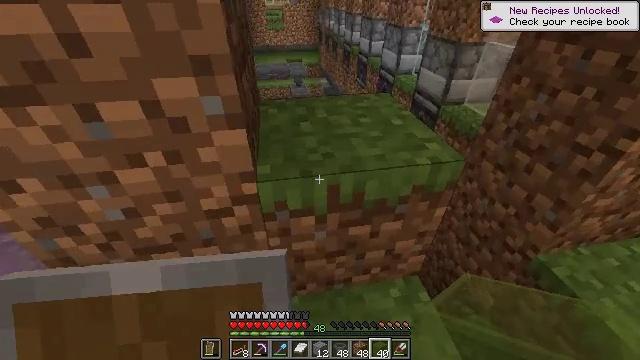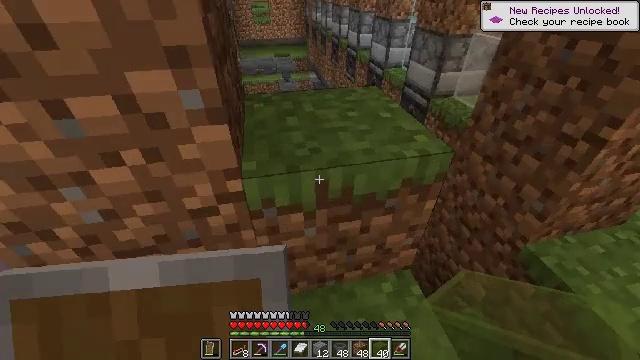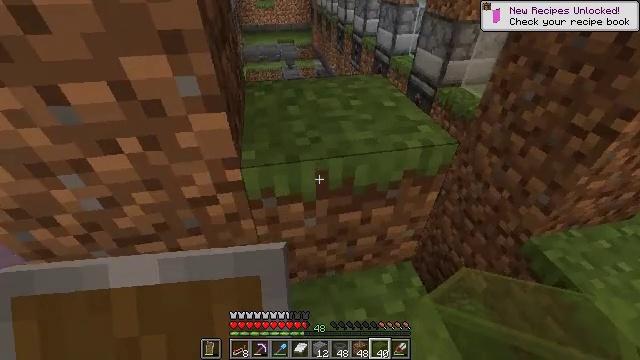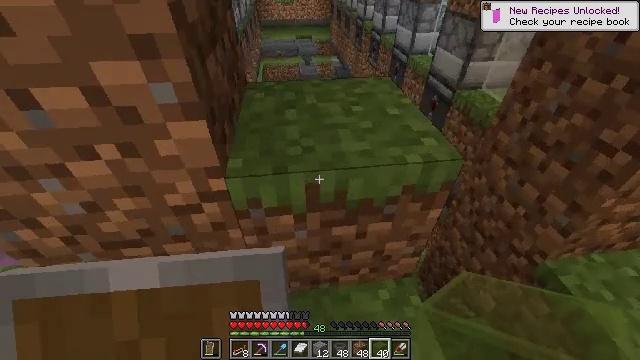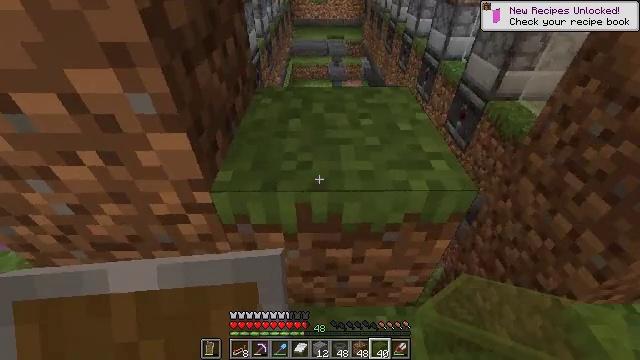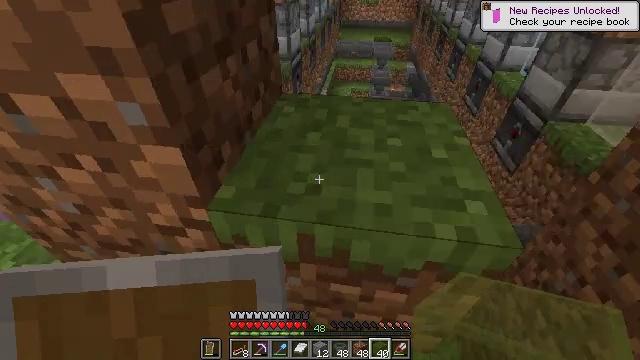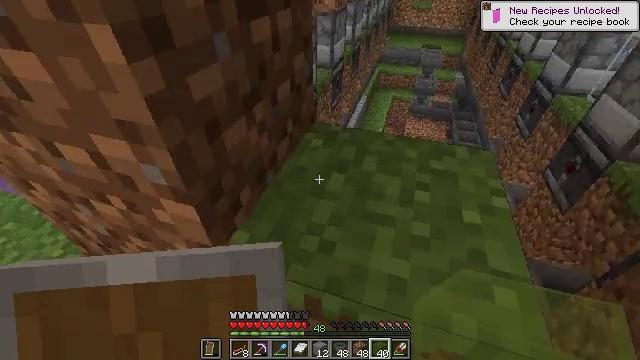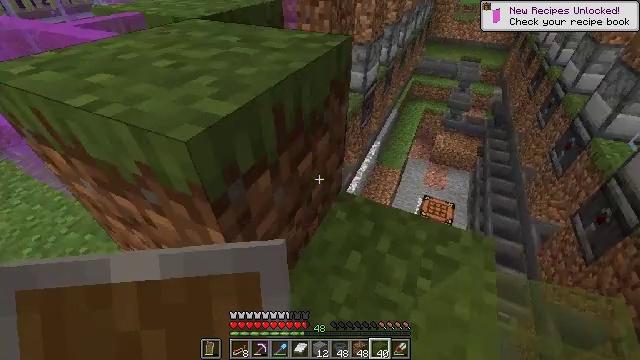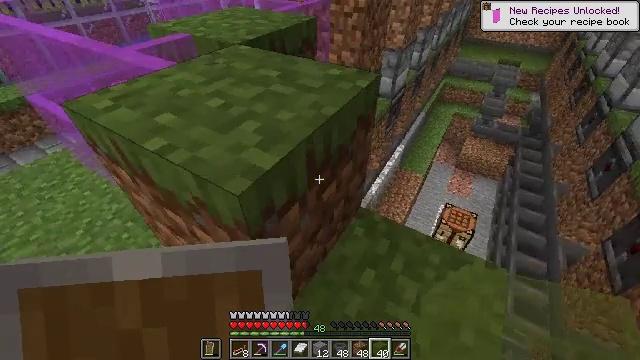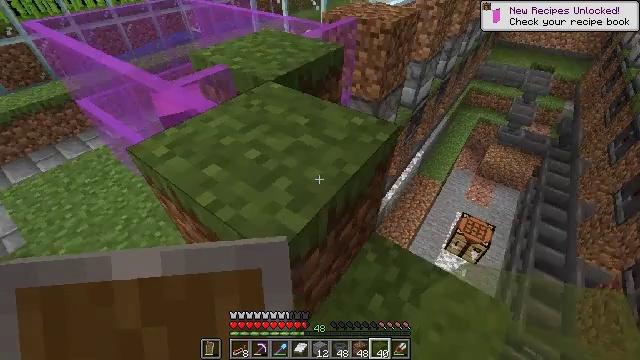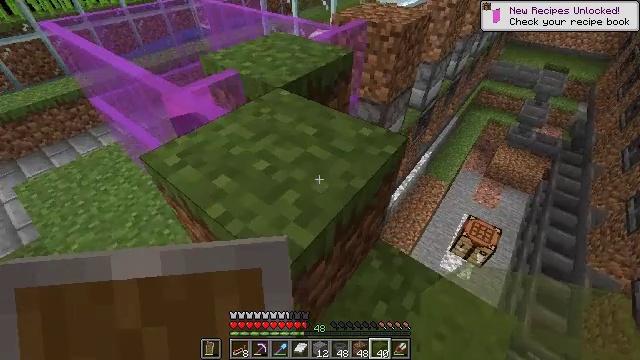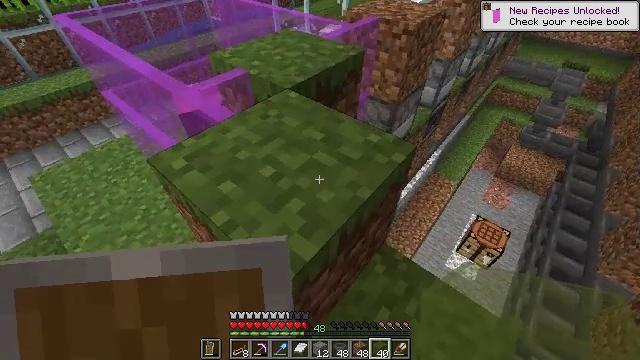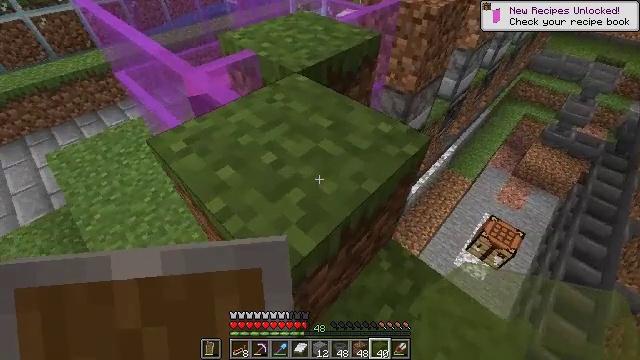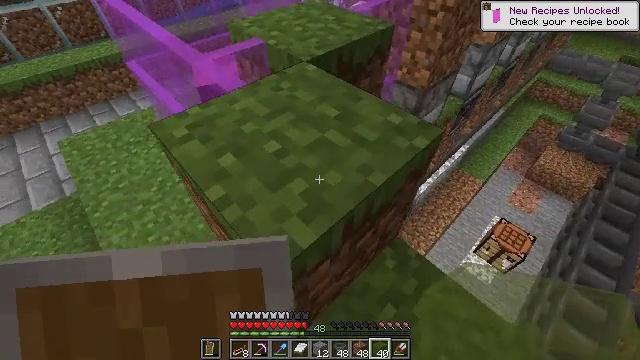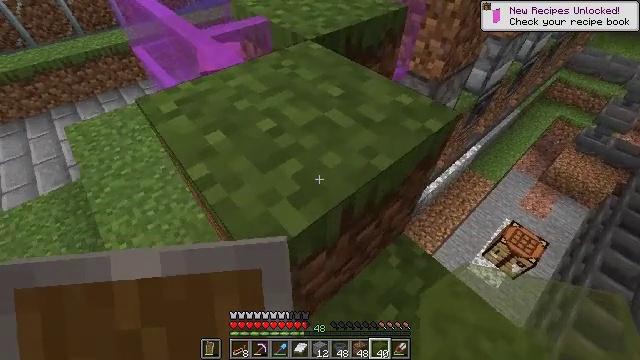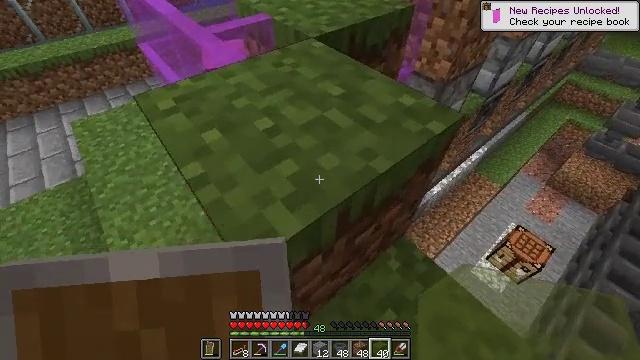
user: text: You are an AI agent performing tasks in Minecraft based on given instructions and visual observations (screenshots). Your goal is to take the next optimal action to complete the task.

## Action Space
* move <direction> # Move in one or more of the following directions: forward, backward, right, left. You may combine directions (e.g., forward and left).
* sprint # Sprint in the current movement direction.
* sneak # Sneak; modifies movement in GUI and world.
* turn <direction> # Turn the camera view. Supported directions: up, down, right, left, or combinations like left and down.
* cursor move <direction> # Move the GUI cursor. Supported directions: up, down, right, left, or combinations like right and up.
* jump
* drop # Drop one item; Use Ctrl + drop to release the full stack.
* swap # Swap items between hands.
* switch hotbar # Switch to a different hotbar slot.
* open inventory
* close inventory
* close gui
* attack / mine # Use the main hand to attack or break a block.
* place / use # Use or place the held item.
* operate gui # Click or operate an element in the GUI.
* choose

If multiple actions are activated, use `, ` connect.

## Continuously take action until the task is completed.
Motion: motion action
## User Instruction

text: Remove the green stained glass pane from the structure.
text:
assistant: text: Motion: turn right
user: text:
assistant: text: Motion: move forward and move right, turn left and down
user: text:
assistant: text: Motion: move forward and move right, turn left
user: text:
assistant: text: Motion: move forward, turn left
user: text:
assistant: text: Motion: move forward, turn left
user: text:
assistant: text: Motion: move forward, turn left, jump
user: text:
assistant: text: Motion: move forward, turn left, jump
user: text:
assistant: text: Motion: move forward, turn left and down, jump
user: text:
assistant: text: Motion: move forward, turn left and down
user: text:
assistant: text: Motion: move forward, turn left
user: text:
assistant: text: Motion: move forward, turn left and down
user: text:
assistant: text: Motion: turn left and down
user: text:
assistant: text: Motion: turn left
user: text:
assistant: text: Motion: turn left
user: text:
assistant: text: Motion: turn left
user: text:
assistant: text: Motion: move forward, turn left, jump
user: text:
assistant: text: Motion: move forward, turn left, jump
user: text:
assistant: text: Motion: move forward, turn left, jump
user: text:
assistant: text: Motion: move forward
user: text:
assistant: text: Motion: move forward and move left
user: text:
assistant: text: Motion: move forward and move left
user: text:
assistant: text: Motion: move forward and move left
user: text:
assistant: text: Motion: move forward and move left
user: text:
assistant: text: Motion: move forward and move left
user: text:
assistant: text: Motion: move forward, turn right
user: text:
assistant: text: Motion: move forward, turn right
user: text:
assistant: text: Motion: move forward, turn right
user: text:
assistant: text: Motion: move forward, turn right
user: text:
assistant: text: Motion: move forward, turn right
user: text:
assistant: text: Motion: move forward, turn right